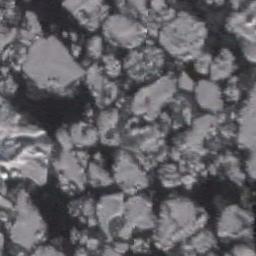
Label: sea_ice